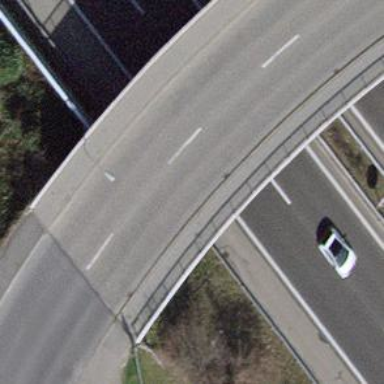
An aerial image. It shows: Footway on bridge.